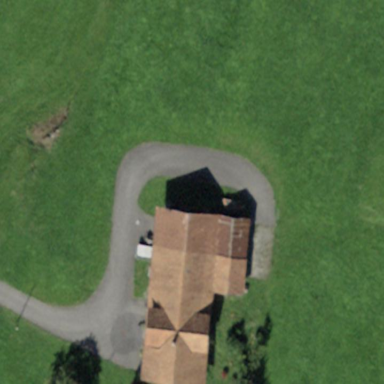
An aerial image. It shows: Farm building.